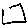
Label: square